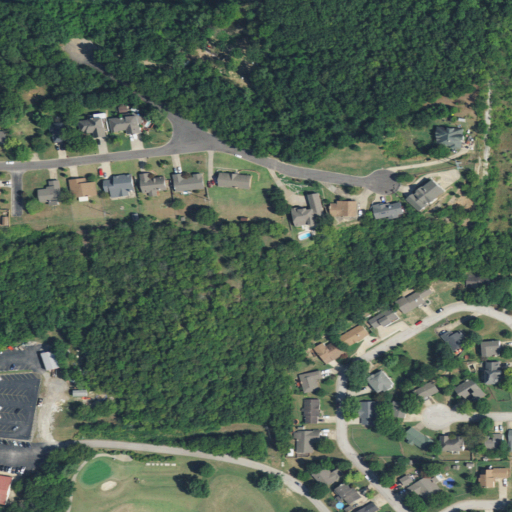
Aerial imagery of mountain in Oklahoma named Indian Hills containing deciduous forest, low intensity development, open development, medium intensity development, mixed forest, pasture, and high intensity development